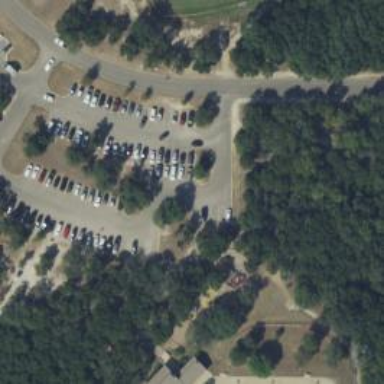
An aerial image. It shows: Dog park for leisure land.